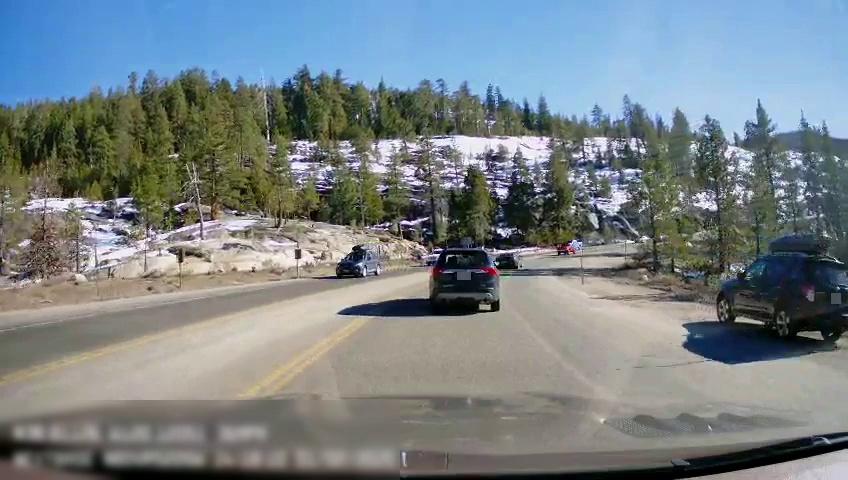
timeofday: Day
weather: Sunny
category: Drivable Space
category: Vehicles | SUV
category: Vehicles | Car
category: Vehicles | Truck
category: Vehicles | SUV
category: Vehicles | Car
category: Vehicles | SUV
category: Lanes | Current Lane
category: Lanes | Alternate Lane
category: Lanes | Opposite Lane
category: Lanes | Opposite Lane